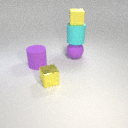
large purple rubber cylinder to the left of small yellow metal cube